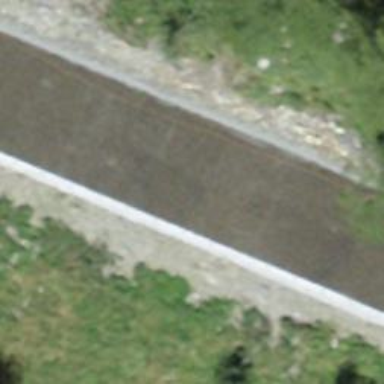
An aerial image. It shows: Narrow gauge railway with electrified contact lines.